Aerial crown-view tile of a tropical tree (Barro Colorado Island, Panama), acquired 20250616:
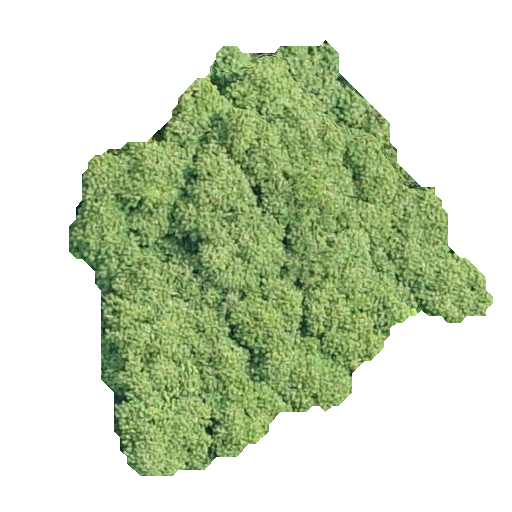
Species: Tachigali panamensis
GBIF accepted scientific name: Tachigali panamensis
Crown area: 160.93 m²